Question: I want to profile an 'observableArray' in KnockoutJS to see how long it's taking to fill and render the 'observableArray' in HTML.
I planned to use an old school method like below. Is the results I'll get from this be accurate? Or is there a better way to do this profiling
JavaScript
'''
var arr = [],
itemCount = 200;
for (var i = 0; i < itemCount; i++) {
arr.push('item ' + i);
}
var t1 = new Date();
var viewModel = {
items: ko.observableArray(arr),
vmName: ko.observable('View Model')
};
ko.applyBindings(viewModel);
var t2 = new Date();
console.log(t2 - t1); //Shows the time in milliseconds
'''
HTML
'''
<div data-bind="foreach: items">
<div data-bind="html: $data"></div>
</div>
'''
Graph I generated from the results

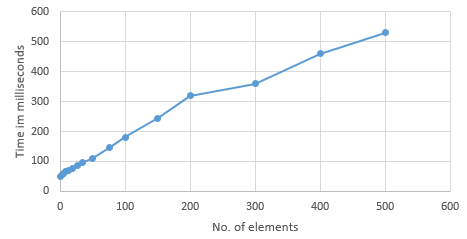
Answer: As your graph suggests, this is basically the right way to do this. This is because 'ko.applyBindings' is a synchronous call. See here: <URL>
I would make a small revision, like so, because you're not interested in profiling the time it takes to create observables. However, this time is quite negligible and would only add a tiny, if any, constant to your profiling.
'''
var viewModel = {
items: ko.observableArray(arr),
vmName: ko.observable('View Model')
};
var t1 = new Date();
ko.applyBindings(viewModel);
var t2 = new Date();
console.log(t2 - t1); //Shows the time in milliseconds
'''